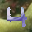
Label: 4